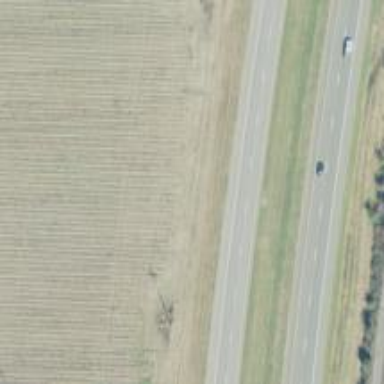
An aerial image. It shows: Trunk highway with expressway features.